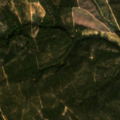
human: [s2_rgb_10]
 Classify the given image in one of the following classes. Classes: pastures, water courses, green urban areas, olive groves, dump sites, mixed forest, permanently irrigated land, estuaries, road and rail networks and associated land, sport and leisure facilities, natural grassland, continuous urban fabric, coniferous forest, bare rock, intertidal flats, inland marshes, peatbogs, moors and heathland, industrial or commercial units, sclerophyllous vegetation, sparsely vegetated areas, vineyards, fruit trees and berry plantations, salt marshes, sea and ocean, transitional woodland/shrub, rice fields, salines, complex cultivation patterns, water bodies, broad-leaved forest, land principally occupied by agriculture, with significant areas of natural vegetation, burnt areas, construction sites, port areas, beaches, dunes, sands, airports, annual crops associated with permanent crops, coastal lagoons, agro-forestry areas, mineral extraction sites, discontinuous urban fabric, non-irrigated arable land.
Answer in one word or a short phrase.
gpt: broad-leaved forest, transitional woodland/shrub